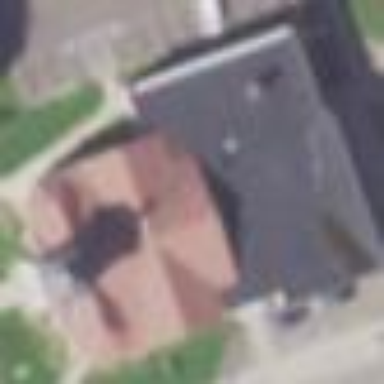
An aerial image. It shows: Building that is place of worship.